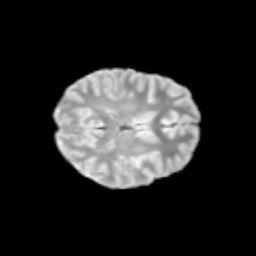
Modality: T2w
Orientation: axial
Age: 10
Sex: female
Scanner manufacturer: siemens
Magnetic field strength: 3 T
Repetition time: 3.8 s
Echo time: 0.07 s